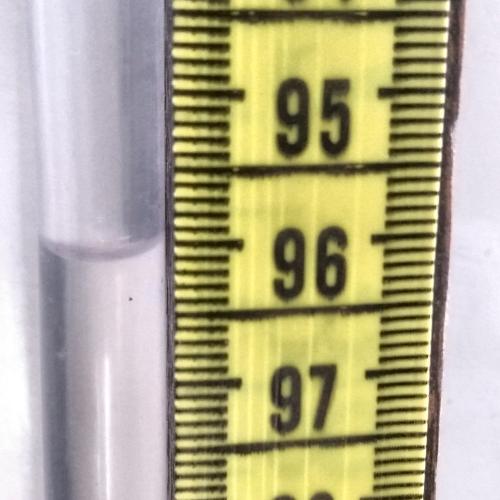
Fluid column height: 96.1 cm